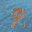
Label: 9